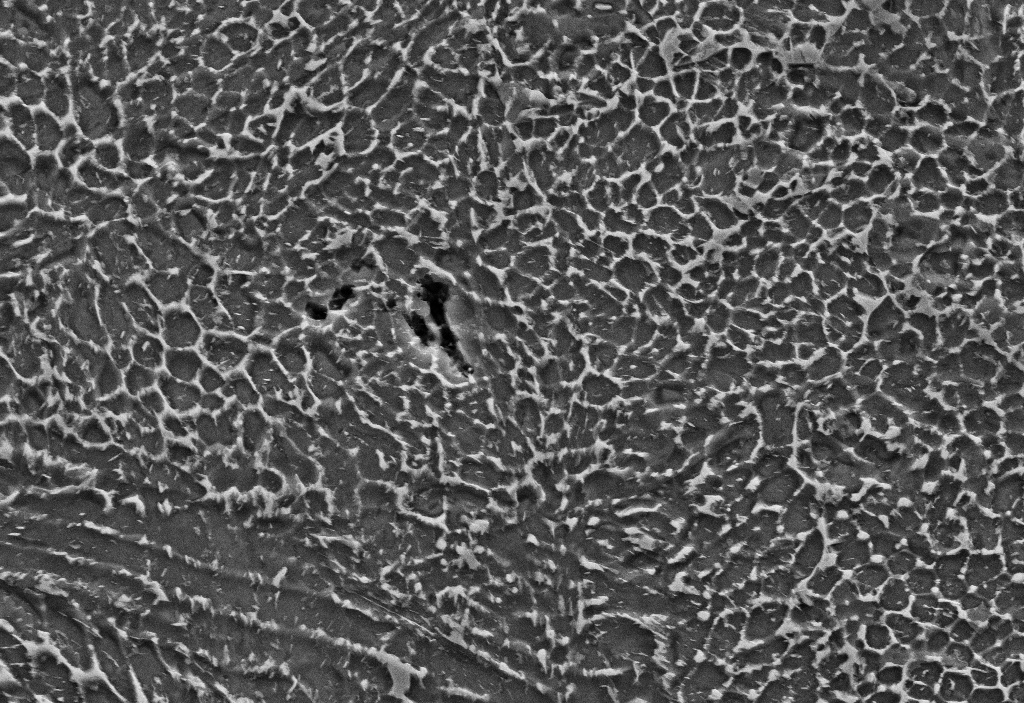
SEM micrograph, magnification: 10000x, scale bar: 2 µm
Phase areas (pixels) — Matrix: 295864; Austenite: 409019; Martensite/Austenite: 9501; Precipitate: 1698; Defect: 3790; total: 719872